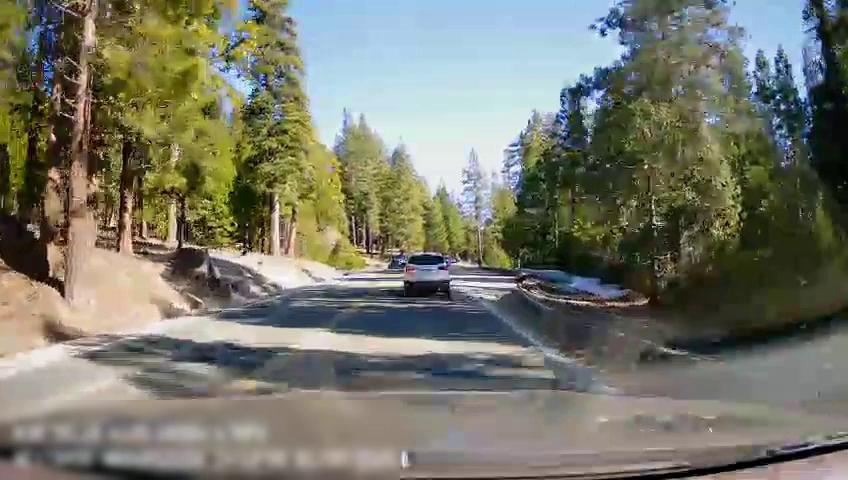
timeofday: Day
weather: Sunny
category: Drivable Space
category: Vehicles | Truck
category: Vehicles | SUV
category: Lanes | Current Lane
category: Lanes | Alternate Lane
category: Lanes | Opposite Lane